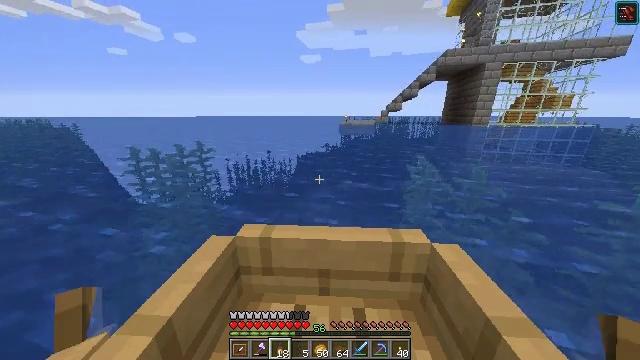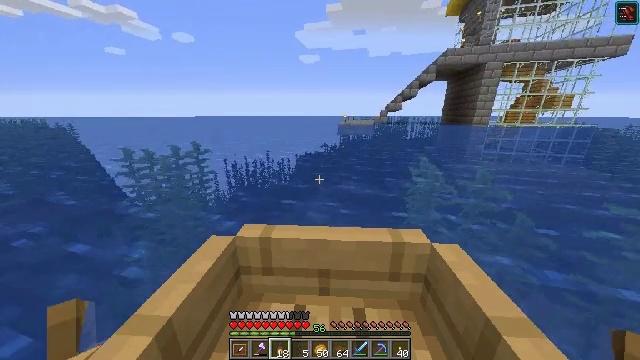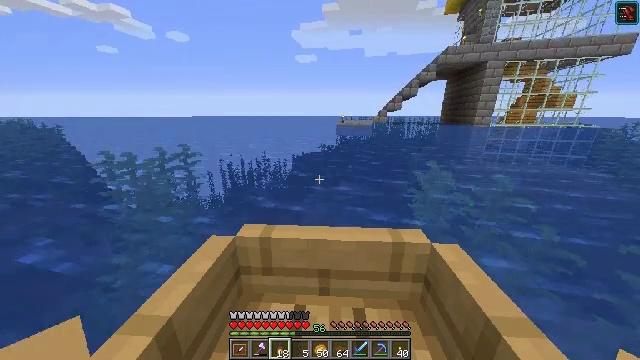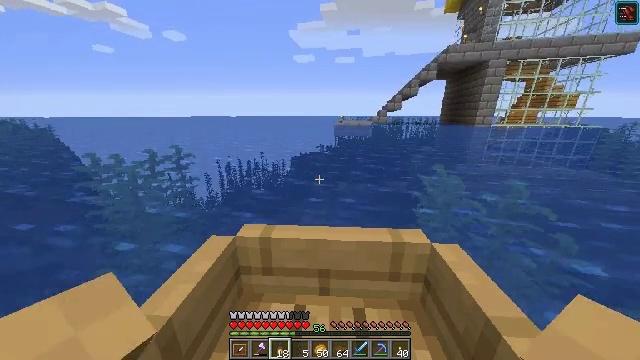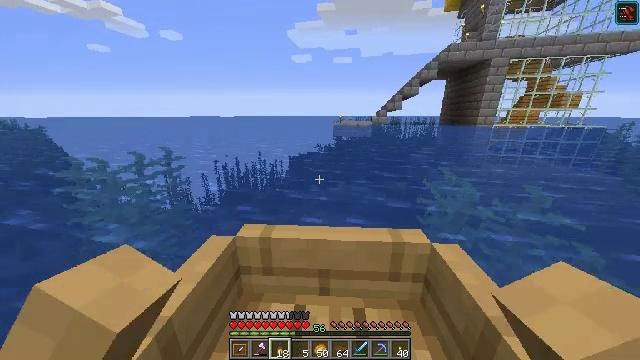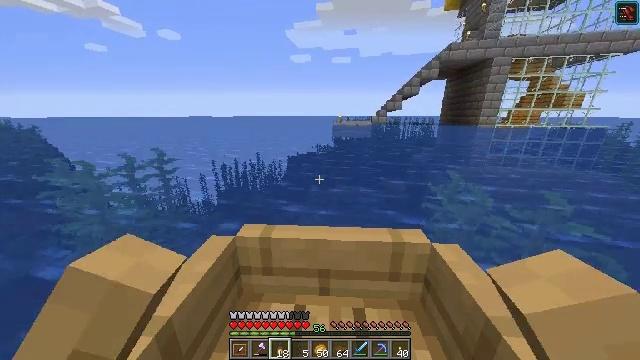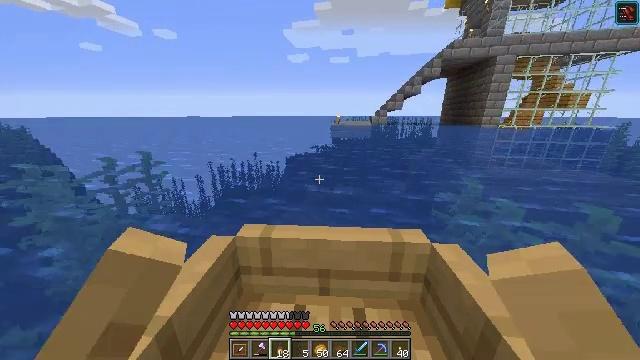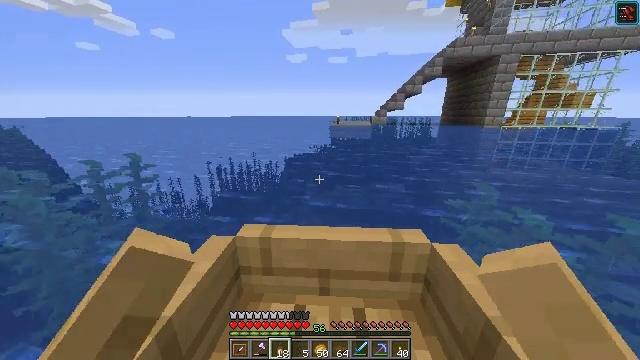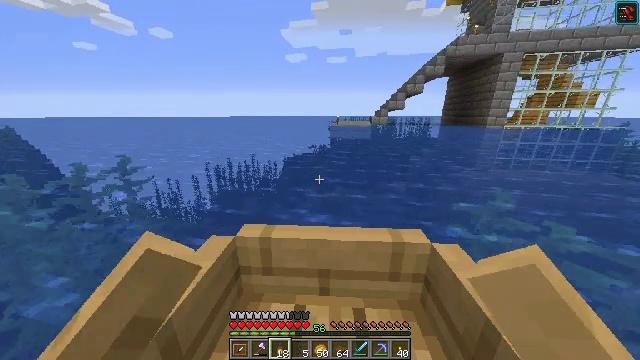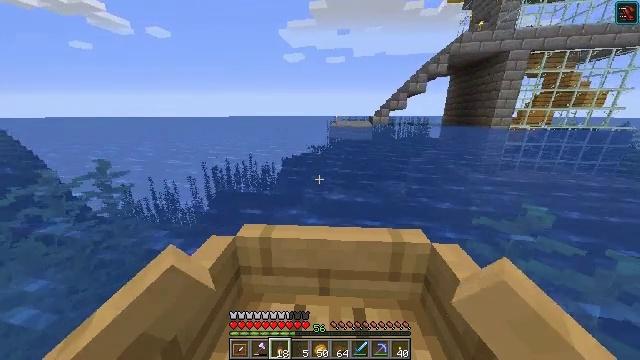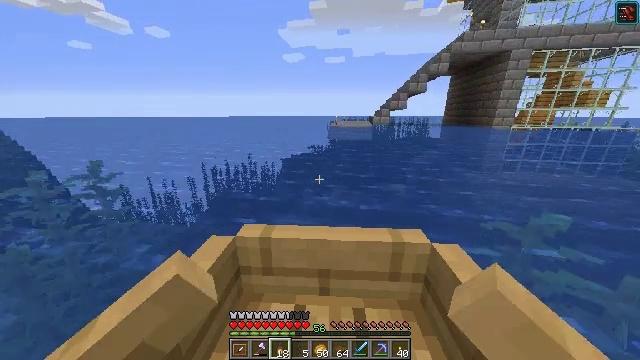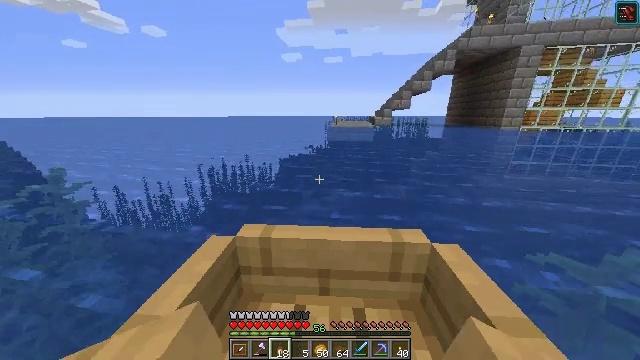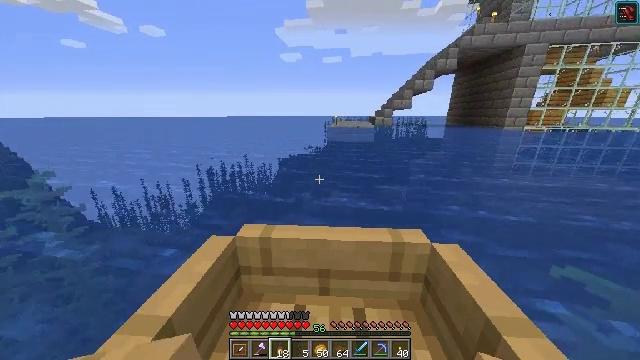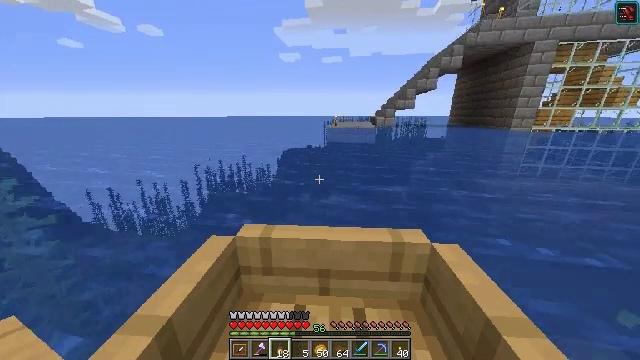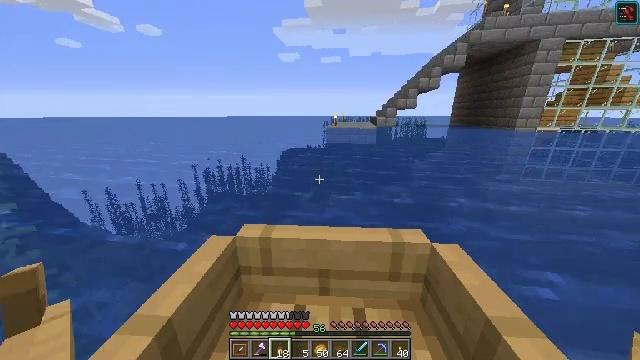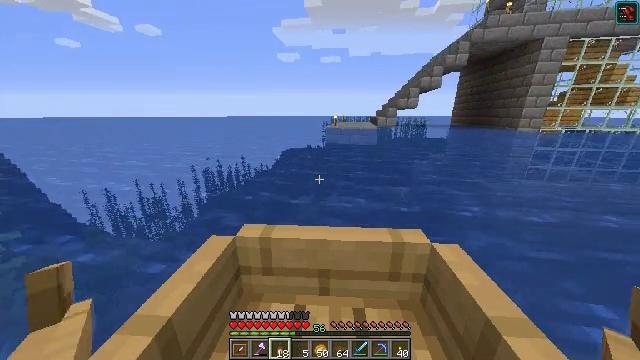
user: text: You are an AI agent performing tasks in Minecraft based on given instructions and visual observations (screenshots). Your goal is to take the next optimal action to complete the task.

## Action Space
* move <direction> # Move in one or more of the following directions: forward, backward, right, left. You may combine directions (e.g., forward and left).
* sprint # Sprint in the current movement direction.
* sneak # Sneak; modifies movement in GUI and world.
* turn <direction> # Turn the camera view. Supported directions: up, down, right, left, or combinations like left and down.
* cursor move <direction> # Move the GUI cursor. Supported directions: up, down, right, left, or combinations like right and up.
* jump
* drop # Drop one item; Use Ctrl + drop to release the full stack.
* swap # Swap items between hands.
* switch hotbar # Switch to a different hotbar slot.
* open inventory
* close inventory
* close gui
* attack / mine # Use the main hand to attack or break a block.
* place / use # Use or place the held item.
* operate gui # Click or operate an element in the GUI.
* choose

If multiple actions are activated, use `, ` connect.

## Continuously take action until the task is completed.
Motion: motion action
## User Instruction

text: Remove redstone wire from your setup.
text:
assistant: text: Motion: move forward
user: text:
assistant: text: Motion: move forward
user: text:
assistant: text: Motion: move forward
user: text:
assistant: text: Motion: move forward
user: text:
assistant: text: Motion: move forward
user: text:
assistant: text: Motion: move forward
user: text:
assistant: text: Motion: move forward
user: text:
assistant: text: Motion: move forward
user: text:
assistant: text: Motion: move forward
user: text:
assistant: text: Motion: move forward
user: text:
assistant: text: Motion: move forward
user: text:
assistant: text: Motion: move forward
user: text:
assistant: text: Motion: move forward
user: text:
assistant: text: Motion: move forward
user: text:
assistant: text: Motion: move forward
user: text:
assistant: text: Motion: move forward
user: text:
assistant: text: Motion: move forward
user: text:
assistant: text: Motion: move forward
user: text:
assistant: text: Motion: move forward
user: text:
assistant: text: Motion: move forward
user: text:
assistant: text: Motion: move forward and move right
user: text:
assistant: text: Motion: move forward
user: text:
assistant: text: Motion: move forward
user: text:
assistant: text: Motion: move forward
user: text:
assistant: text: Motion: move forward
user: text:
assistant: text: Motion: move forward
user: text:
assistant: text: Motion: move forward
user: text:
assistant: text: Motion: move forward
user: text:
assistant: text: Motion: move forward
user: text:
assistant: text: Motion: move forward